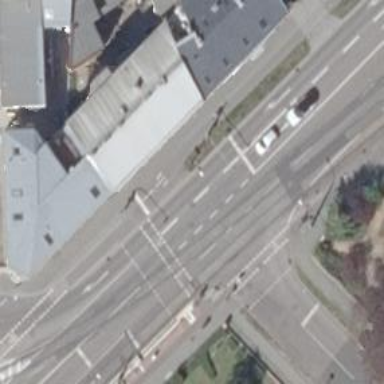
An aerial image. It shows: Primary road with asphalt surface. It has sidewalks on both sides and cycle track.